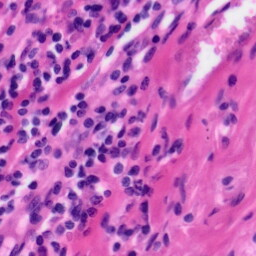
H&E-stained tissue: Tonsil